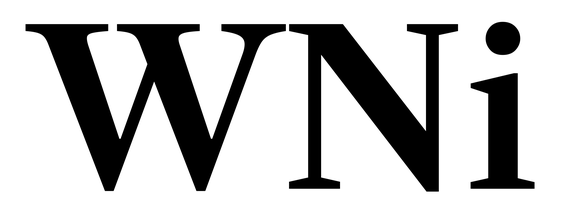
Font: LibreCaslonText_SemiBold